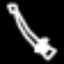
Label: pencil